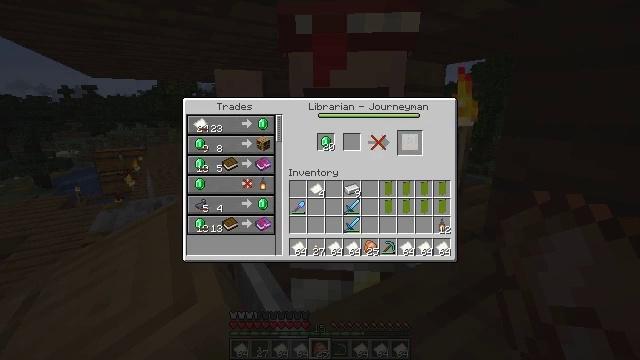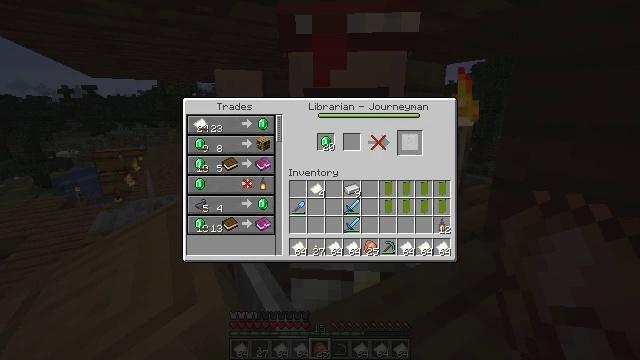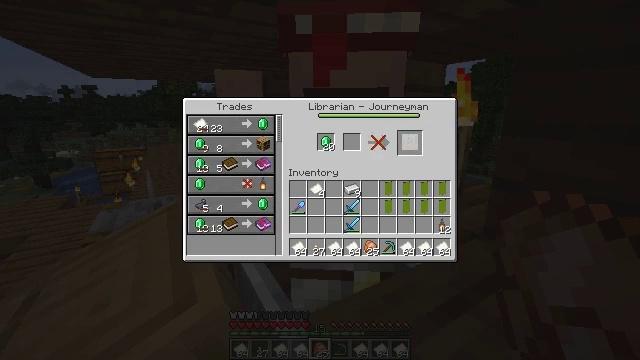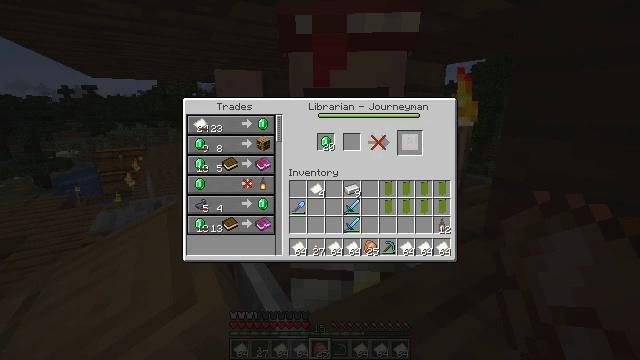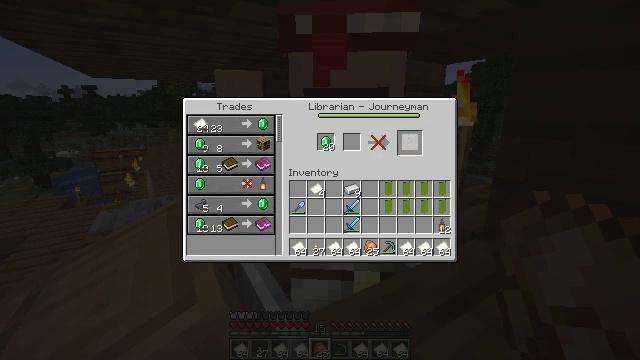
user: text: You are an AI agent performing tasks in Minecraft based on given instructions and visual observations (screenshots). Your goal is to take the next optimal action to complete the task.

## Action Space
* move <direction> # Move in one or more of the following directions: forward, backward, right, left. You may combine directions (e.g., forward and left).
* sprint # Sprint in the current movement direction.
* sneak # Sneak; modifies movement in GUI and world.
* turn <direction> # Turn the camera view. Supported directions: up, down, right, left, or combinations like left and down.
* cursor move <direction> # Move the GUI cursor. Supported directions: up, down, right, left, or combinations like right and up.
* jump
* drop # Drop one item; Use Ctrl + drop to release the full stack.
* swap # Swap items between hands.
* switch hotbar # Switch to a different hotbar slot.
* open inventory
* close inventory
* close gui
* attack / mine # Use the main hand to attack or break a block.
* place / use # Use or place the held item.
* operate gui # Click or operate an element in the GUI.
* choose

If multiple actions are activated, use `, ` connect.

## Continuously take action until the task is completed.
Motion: motion action
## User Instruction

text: Interact with the crafting table to make a lantern.
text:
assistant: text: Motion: sneak, operate gui
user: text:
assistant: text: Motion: sneak, operate gui
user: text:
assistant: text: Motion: sneak
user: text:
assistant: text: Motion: sneak
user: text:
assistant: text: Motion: sneak